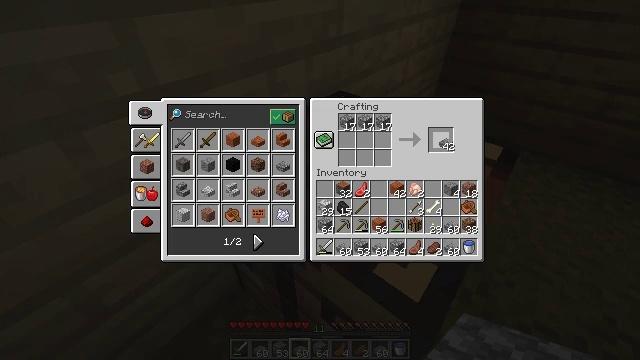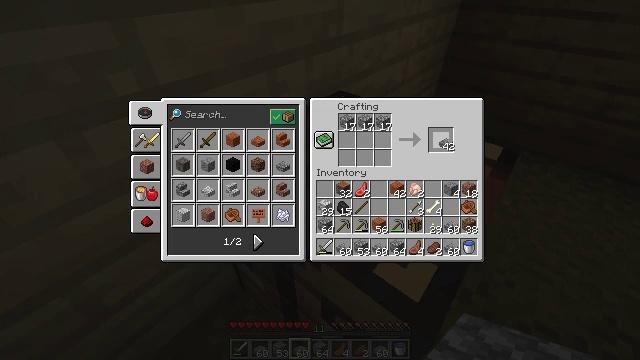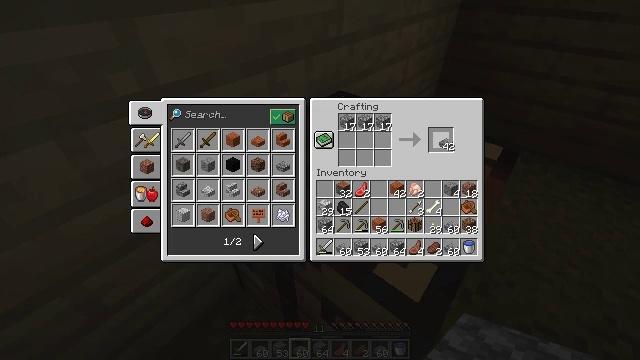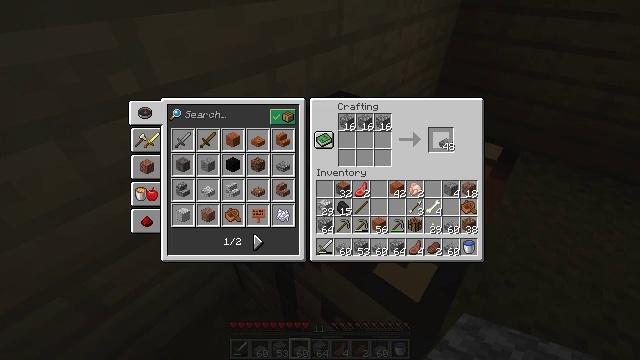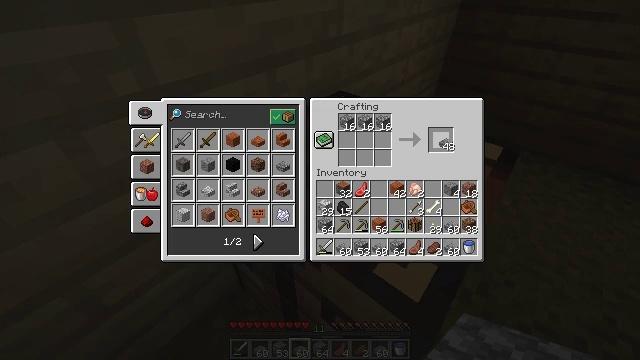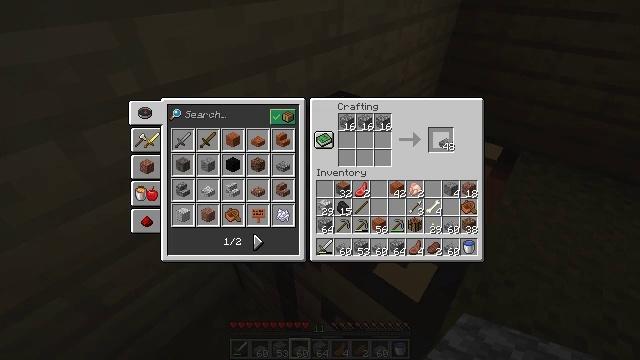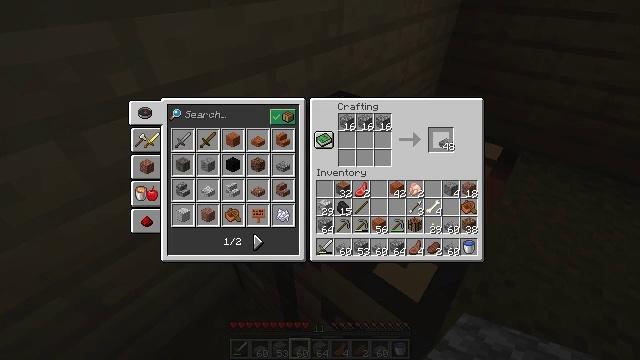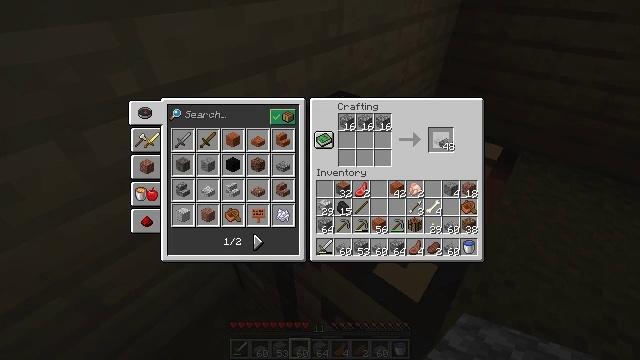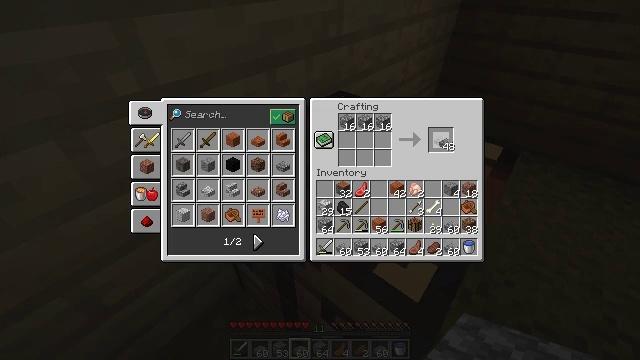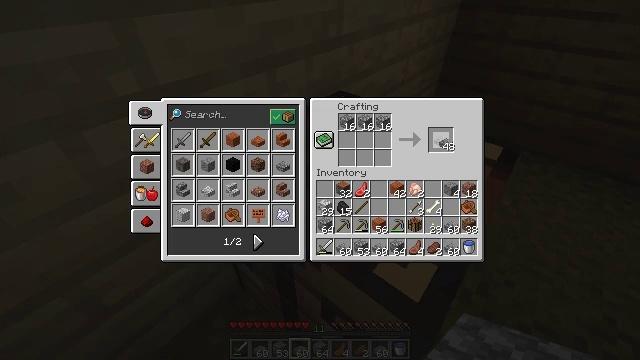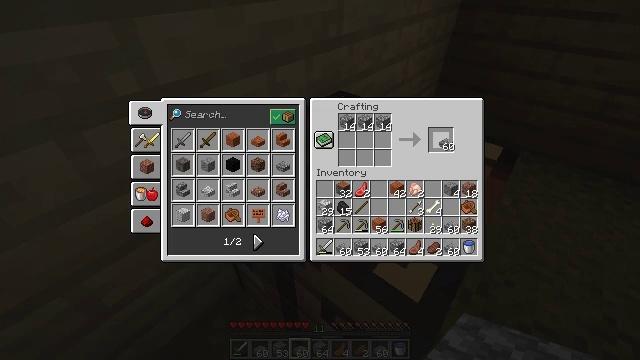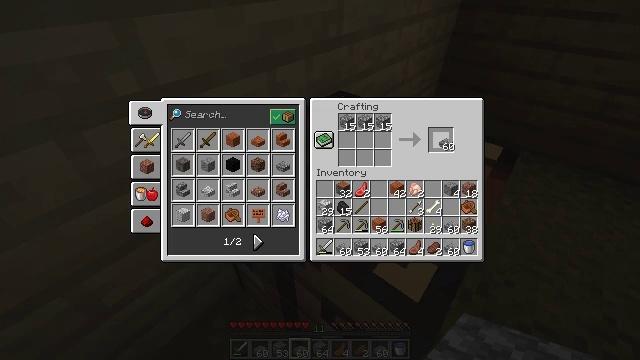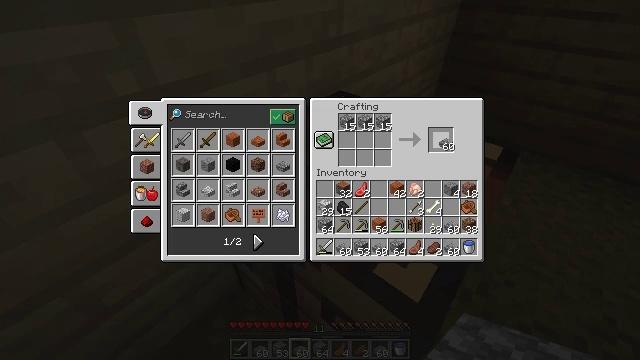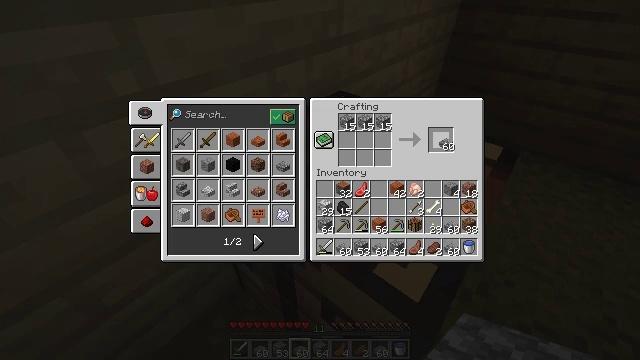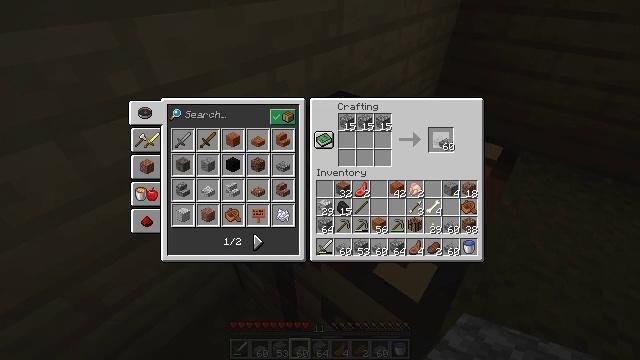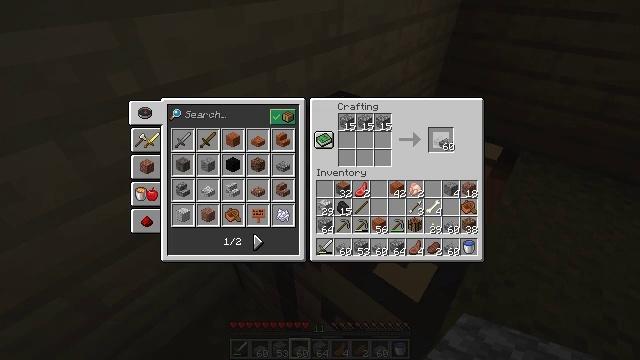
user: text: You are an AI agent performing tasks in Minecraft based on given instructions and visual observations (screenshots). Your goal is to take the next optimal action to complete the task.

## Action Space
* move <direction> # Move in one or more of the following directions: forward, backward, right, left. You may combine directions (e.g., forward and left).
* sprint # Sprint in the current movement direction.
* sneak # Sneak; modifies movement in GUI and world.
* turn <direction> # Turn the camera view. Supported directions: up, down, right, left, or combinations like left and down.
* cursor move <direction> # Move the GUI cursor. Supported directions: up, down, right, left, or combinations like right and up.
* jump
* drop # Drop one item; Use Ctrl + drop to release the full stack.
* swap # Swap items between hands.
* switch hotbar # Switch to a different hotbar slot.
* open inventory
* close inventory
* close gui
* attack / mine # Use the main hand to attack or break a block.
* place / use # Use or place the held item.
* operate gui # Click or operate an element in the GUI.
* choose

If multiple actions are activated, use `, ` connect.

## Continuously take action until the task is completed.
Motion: motion action
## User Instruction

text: Craft a cobblestone slab.
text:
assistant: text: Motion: operate gui
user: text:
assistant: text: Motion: operate gui
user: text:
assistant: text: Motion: no_op
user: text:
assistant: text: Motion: operate gui
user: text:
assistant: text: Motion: operate gui
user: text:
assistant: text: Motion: no_op
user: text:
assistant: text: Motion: operate gui
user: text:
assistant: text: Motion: operate gui
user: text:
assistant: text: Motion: operate gui
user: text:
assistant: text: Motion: no_op
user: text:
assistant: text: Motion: operate gui
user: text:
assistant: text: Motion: operate gui
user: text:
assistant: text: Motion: no_op
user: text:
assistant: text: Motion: operate gui
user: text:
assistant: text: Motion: operate gui
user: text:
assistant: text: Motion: operate gui
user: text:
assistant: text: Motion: no_op
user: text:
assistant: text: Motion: operate gui
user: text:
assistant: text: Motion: operate gui
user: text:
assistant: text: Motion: operate gui
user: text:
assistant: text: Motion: no_op
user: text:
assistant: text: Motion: no_op
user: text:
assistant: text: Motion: no_op
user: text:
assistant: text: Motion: no_op
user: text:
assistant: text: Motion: no_op
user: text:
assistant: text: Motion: cursor move down
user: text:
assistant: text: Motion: cursor move down
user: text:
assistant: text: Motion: cursor move down
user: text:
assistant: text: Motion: no_op
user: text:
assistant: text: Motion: cursor move down